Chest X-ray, AP view. Patient: 64 years old, sex M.
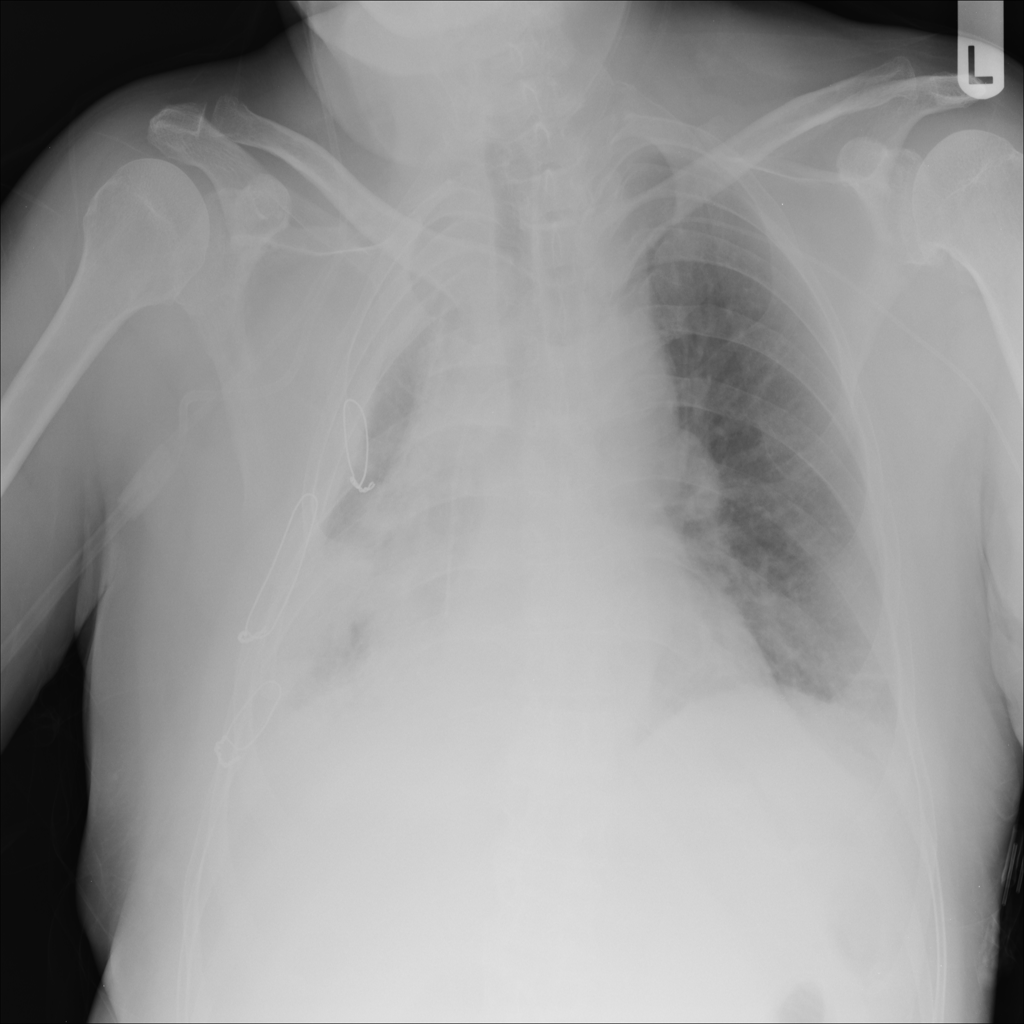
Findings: Atelectasis